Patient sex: M
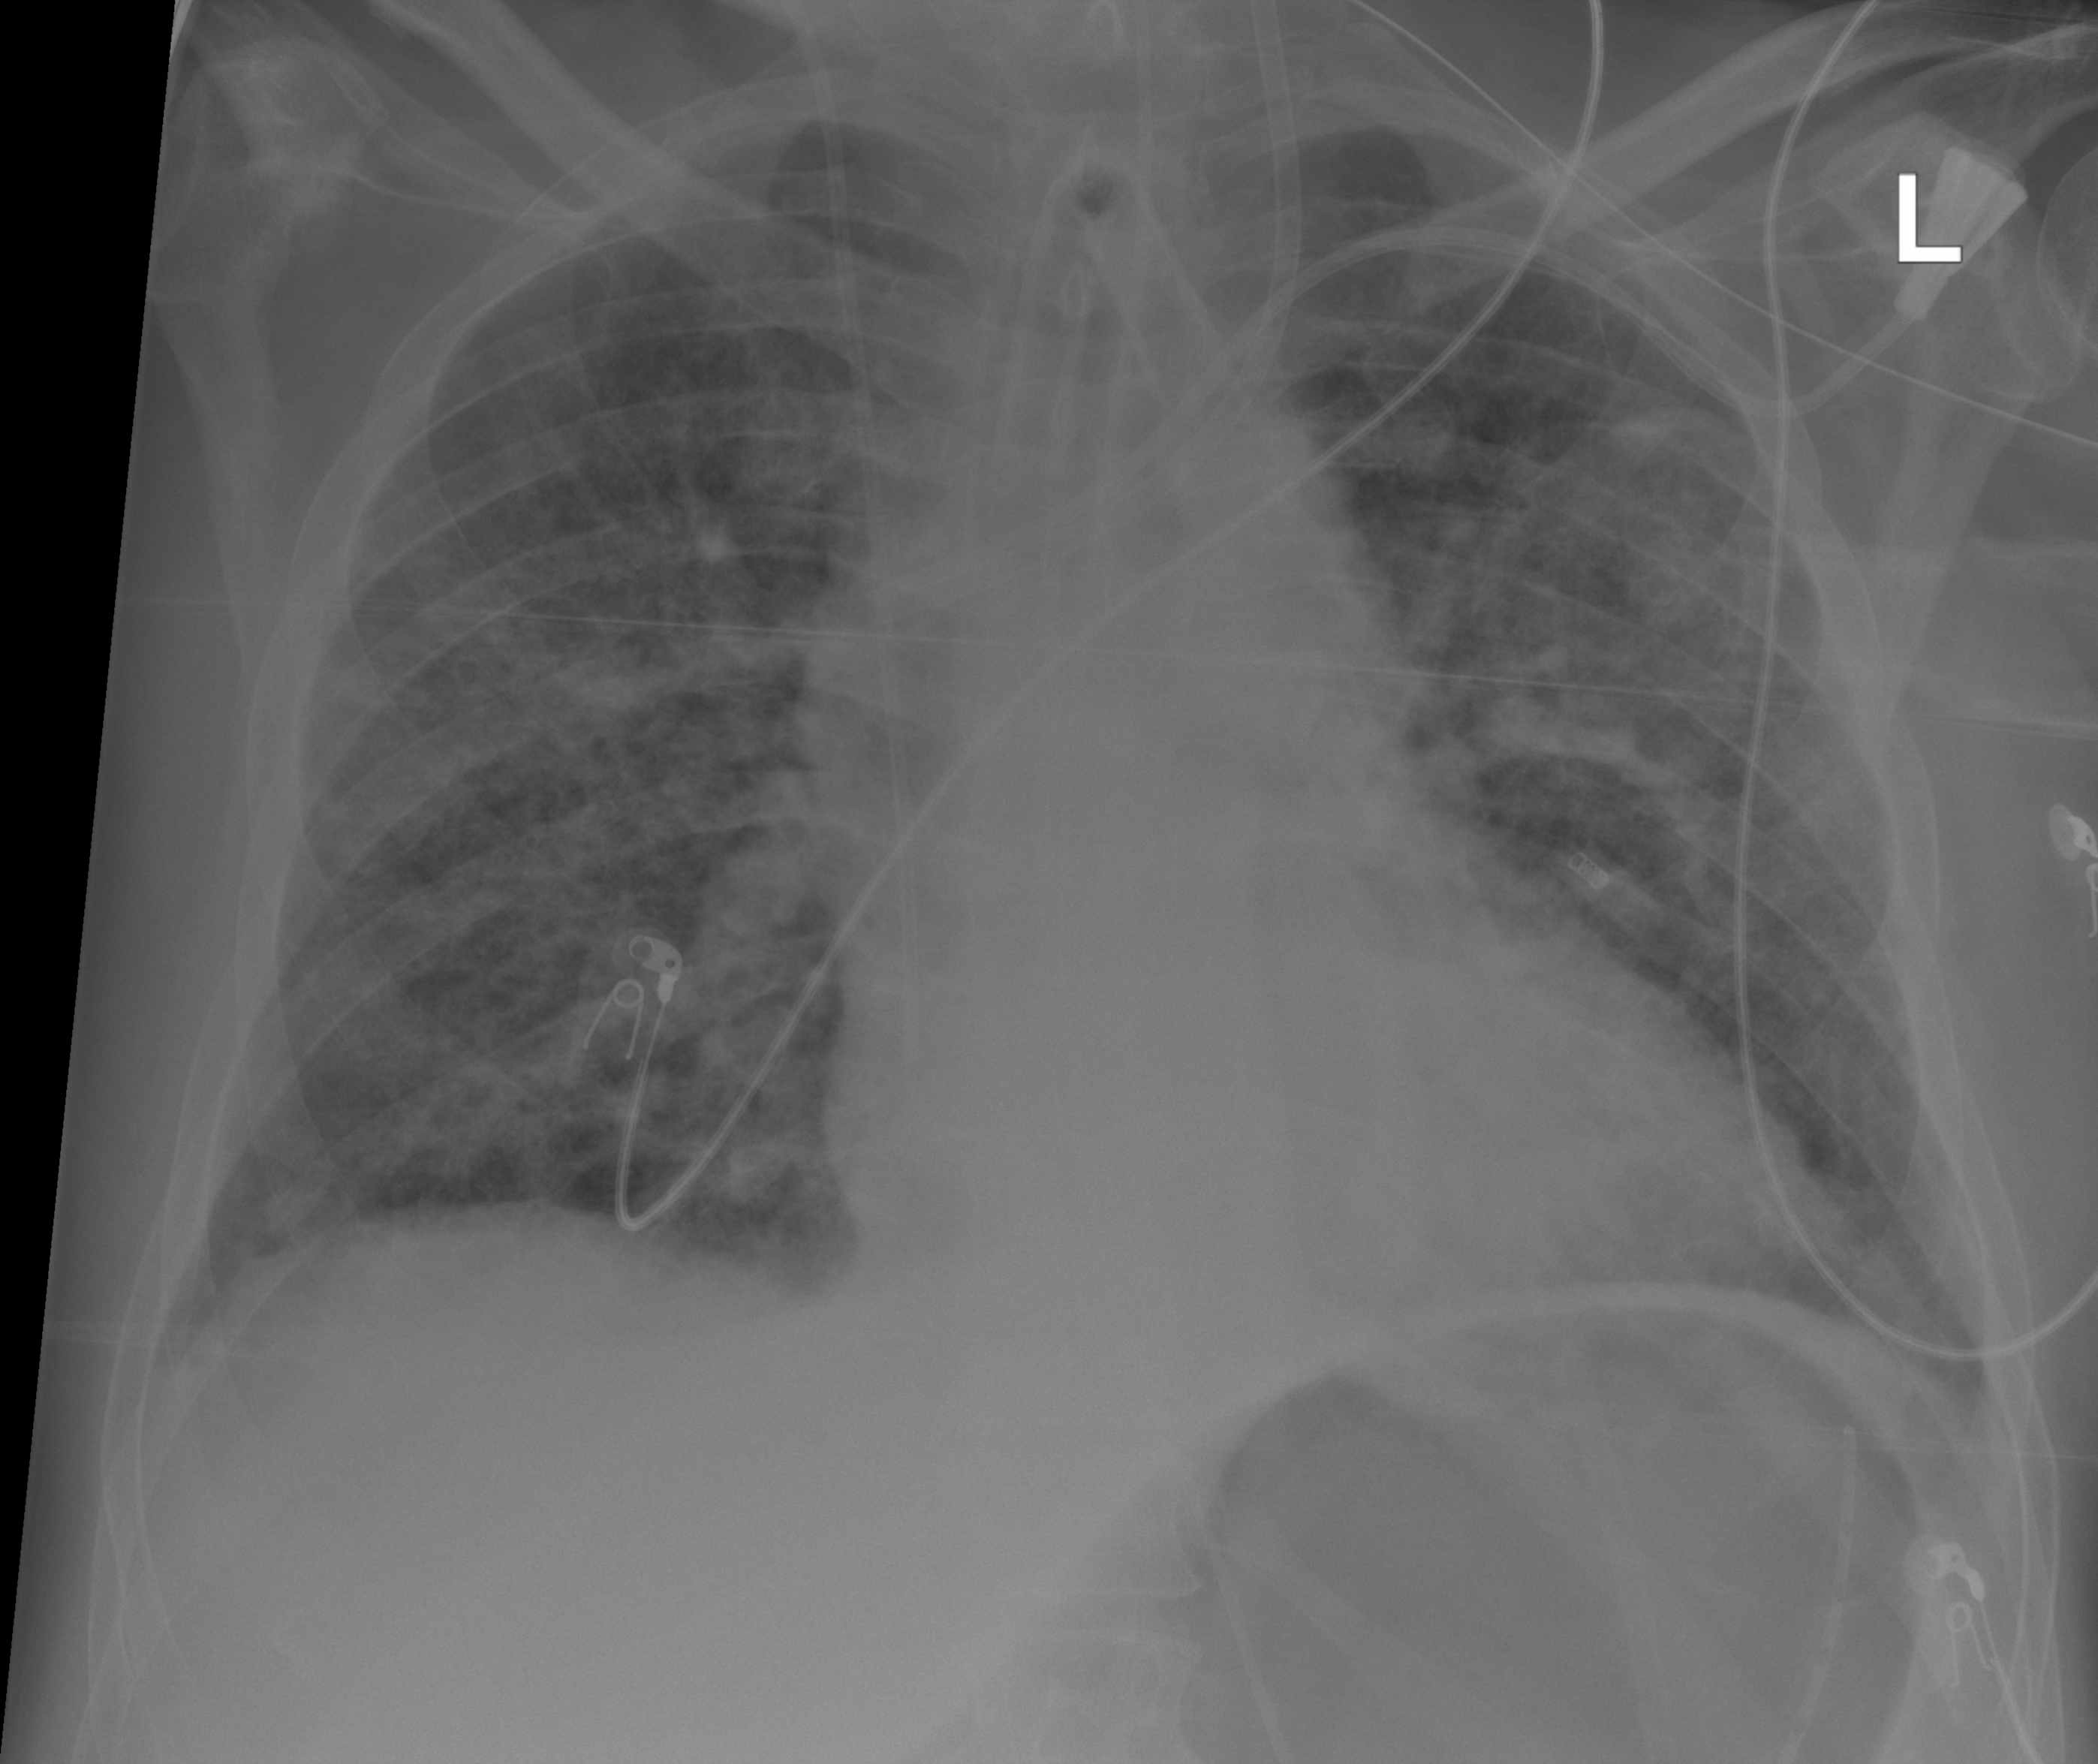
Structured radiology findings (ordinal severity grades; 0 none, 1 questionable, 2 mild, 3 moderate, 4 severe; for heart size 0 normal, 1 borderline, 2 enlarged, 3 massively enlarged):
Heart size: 1
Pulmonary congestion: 0
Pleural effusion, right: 0
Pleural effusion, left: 0
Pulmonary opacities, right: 3
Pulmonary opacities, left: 3
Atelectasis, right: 3
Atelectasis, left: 3